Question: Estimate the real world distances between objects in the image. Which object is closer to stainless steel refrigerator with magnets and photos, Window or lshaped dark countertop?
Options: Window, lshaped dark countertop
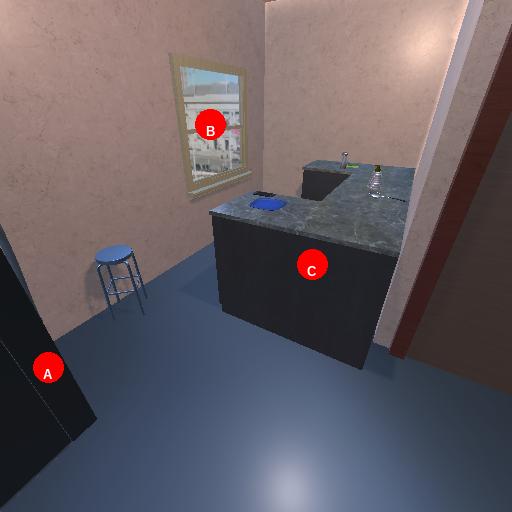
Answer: Window